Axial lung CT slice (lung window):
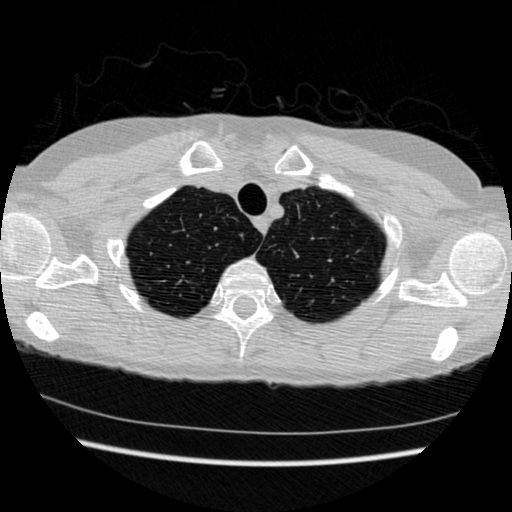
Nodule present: no